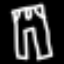
Label: pants